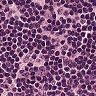
Metastatic tissue present: no